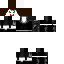
A male skeleton skin with dark skin, wearing brown helmet dressed in a black hoodie and black pants, featuring a closed mouth.